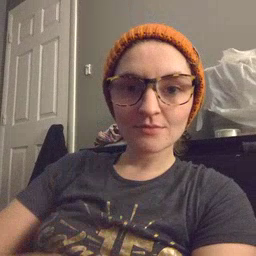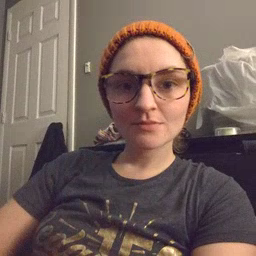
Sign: yourself